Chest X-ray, PA view. Patient: 26 years old, sex M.
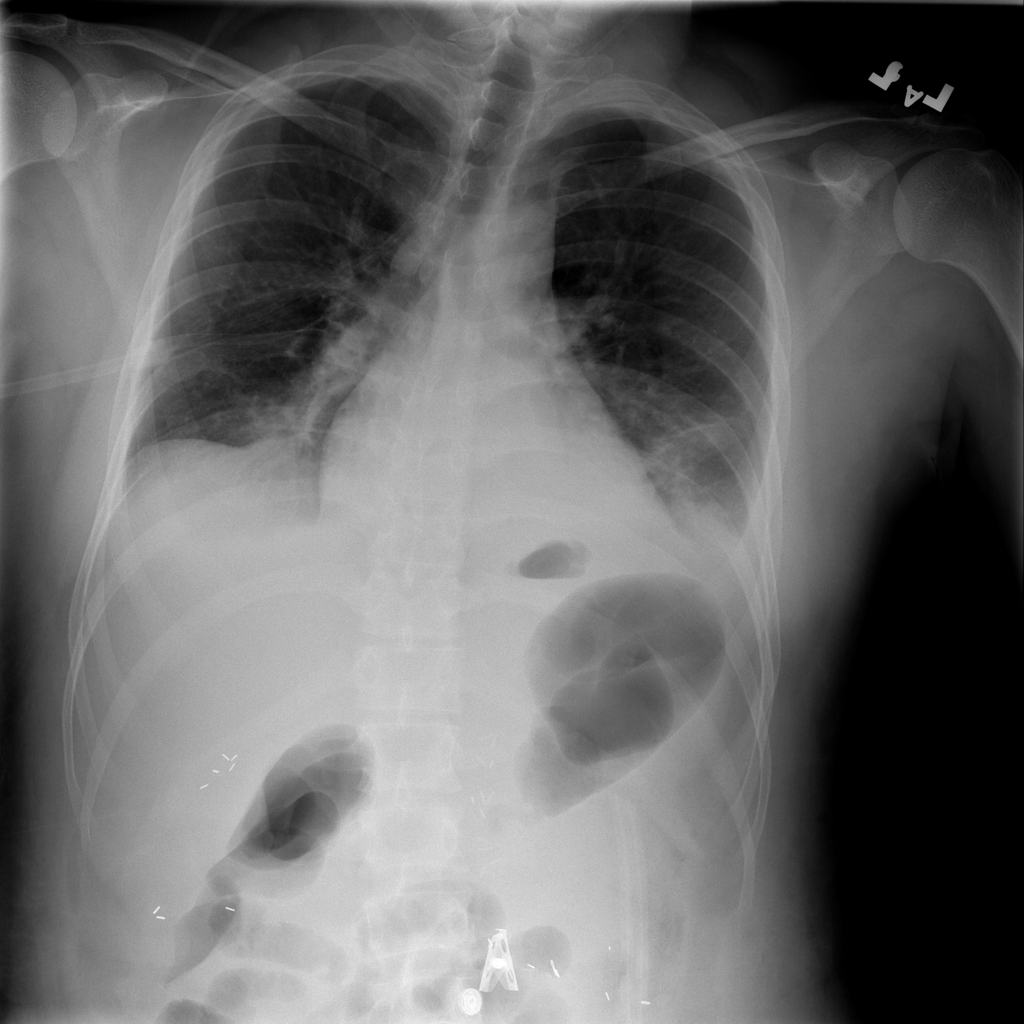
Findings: Atelectasis, Consolidation